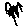
Label: tree